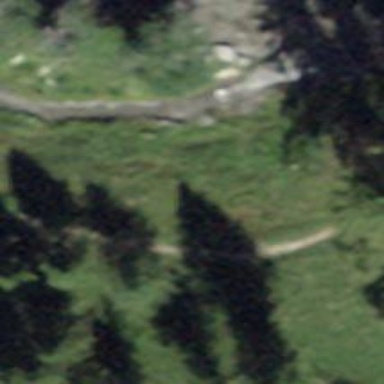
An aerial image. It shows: Path with excellent trail visibility on the ground.